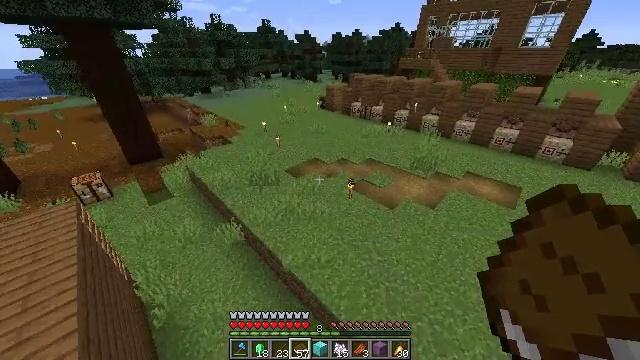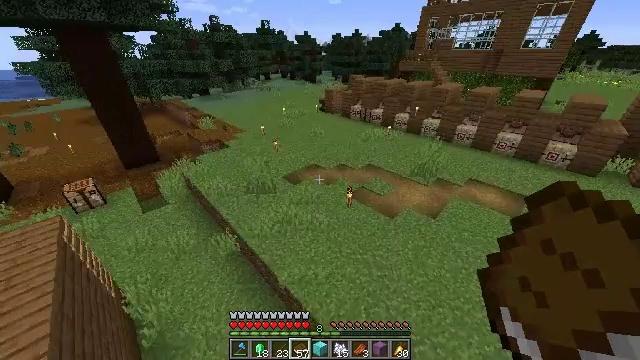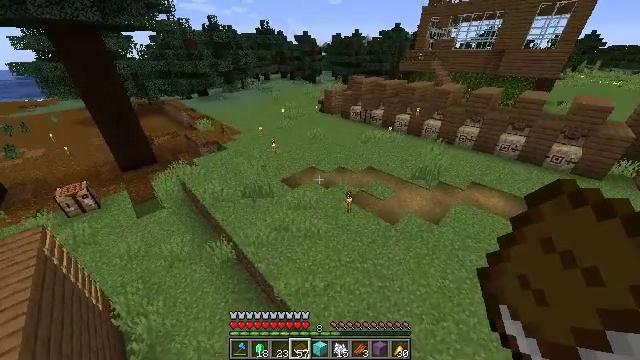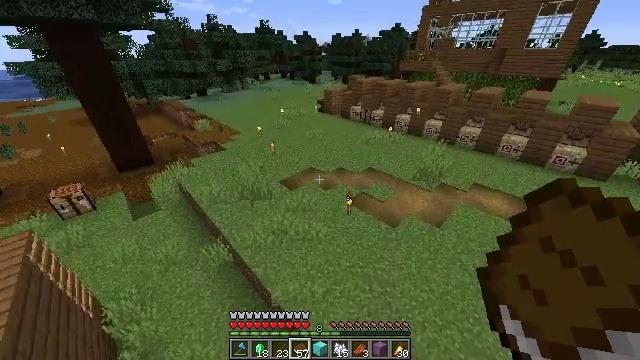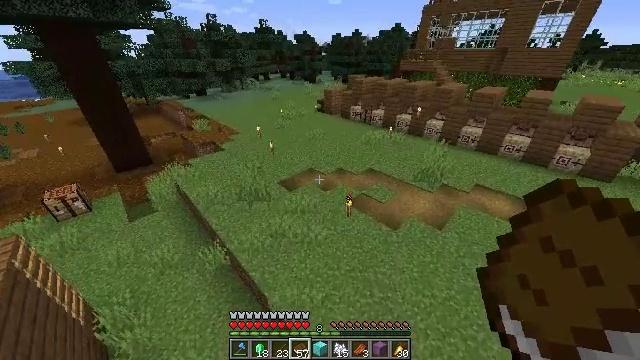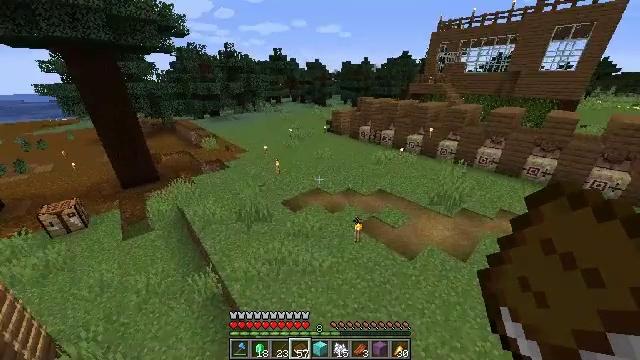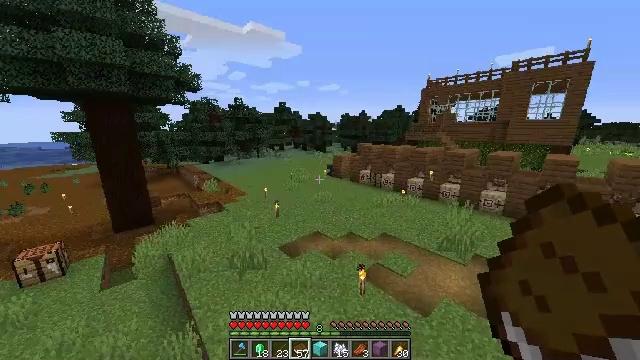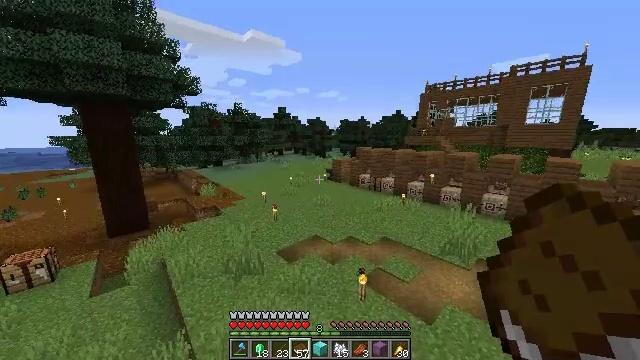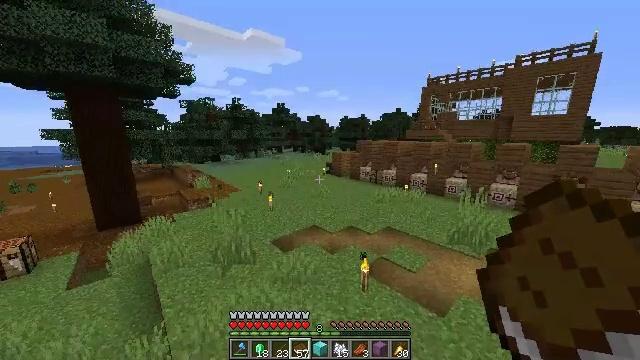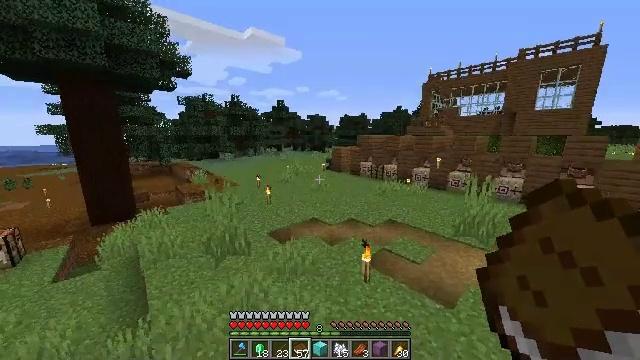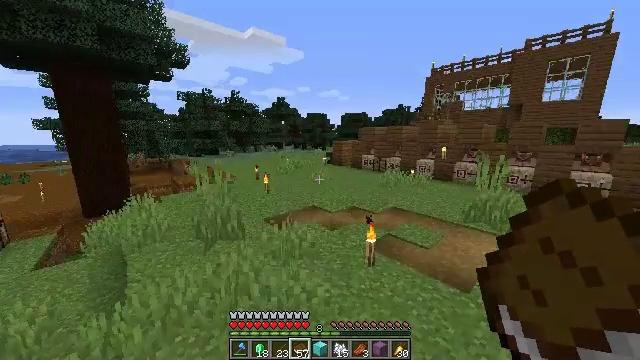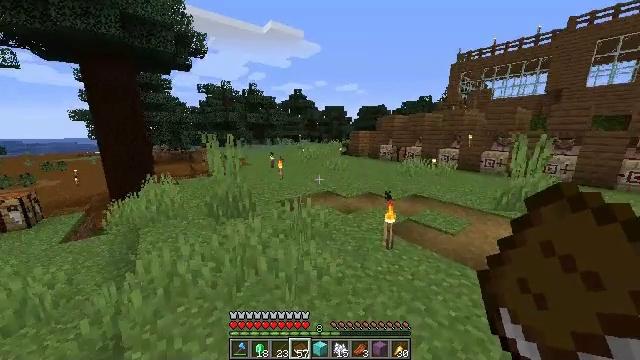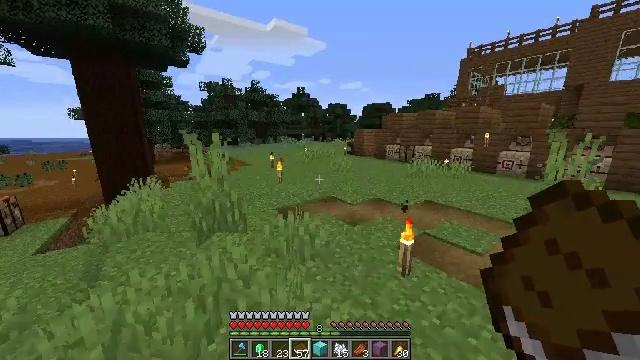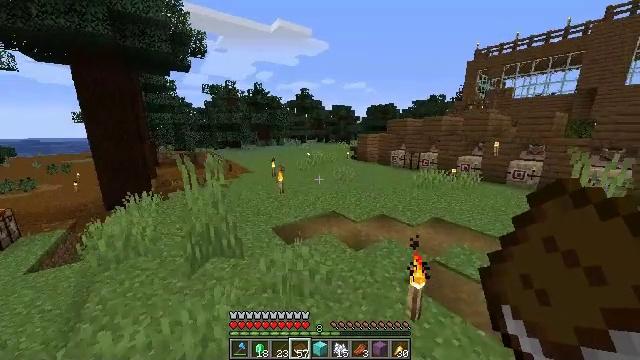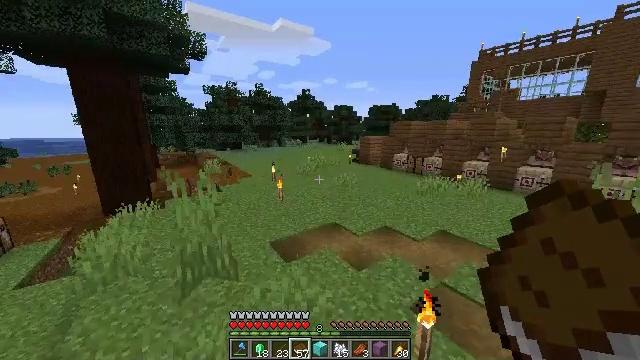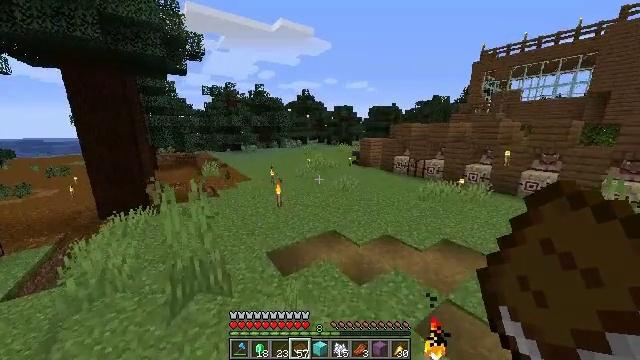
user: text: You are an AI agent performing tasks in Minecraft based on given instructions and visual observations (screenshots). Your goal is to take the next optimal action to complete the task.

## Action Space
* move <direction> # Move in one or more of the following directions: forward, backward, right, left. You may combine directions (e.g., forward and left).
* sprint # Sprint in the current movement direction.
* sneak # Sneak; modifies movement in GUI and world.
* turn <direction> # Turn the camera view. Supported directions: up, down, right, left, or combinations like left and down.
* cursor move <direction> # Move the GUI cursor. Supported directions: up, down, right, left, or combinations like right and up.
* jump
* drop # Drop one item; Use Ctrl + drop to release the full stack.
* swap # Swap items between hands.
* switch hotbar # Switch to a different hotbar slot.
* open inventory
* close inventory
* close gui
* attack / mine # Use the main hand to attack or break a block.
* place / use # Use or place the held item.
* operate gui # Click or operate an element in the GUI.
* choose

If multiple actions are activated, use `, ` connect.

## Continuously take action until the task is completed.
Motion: motion action
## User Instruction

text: Make a diamond using specific materials.
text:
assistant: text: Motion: move forward, sprint, jump
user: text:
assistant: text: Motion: move forward, sprint, jump
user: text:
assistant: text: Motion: move forward, sprint, jump
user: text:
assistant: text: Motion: move forward, sprint, jump
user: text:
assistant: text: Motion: move forward, sprint, turn left and up, jump
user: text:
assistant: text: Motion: move forward, sprint, turn up, jump
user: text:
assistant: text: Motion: move forward, sprint, turn up, jump
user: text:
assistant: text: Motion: move forward, sprint, jump
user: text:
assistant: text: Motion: move forward, sprint, jump
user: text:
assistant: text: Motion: move forward, sprint, jump
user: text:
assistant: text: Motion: move forward, sprint, turn left and down, jump
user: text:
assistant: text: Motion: move forward, sprint, turn left, jump
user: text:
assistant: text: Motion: move forward, sprint, jump
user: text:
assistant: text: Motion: move forward, sprint, jump
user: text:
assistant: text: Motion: move forward, sprint, jump
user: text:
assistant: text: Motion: move forward, sprint, jump
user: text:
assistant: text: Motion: move forward, sprint, turn right and down, jump
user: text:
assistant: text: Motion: move forward, sprint, turn right, jump
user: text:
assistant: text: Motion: move forward, sprint, jump
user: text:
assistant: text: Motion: move forward, sprint, jump
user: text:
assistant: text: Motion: move forward, sprint, turn down, jump
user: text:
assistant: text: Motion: move forward, sprint, jump
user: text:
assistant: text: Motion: move forward, sprint, jump
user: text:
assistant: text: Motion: move forward, sprint, jump
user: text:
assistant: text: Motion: move forward, sprint, turn up, jump
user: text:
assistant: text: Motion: move forward, sprint, turn up, jump
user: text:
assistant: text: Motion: move forward, sprint, jump
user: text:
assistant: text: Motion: move forward, sprint, turn up, jump
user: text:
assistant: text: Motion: move forward, sprint, jump
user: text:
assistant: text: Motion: move forward, sprint, jump